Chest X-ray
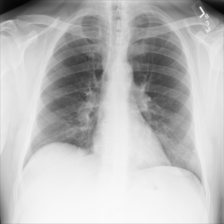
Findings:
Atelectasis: negative
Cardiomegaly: negative
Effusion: negative
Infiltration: positive
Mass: negative
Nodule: positive
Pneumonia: negative
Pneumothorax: negative
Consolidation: negative
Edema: negative
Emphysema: negative
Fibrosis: negative
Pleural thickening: negative
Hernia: negative